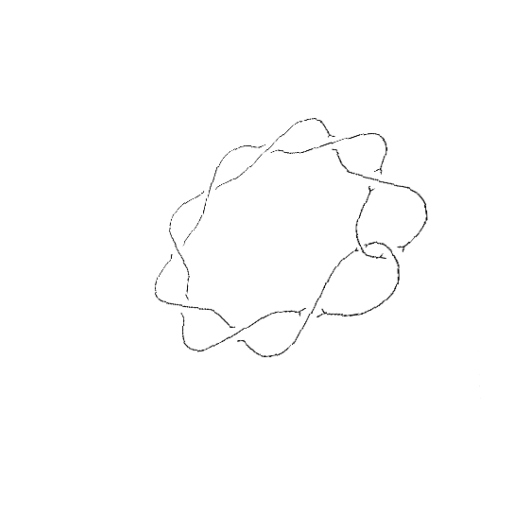
Crossing number: 10